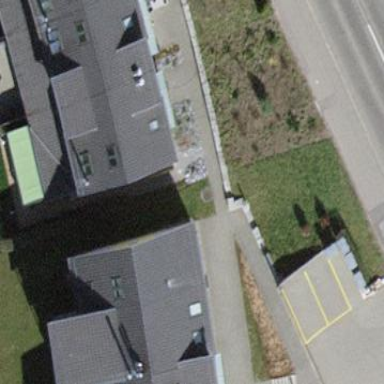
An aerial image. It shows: Terrace building.